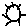
Label: sun